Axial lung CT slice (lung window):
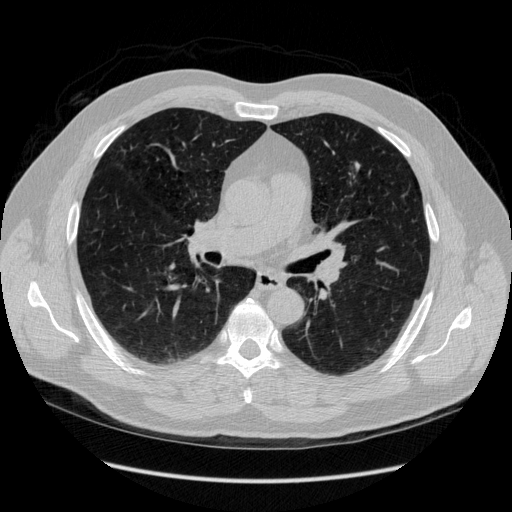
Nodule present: no